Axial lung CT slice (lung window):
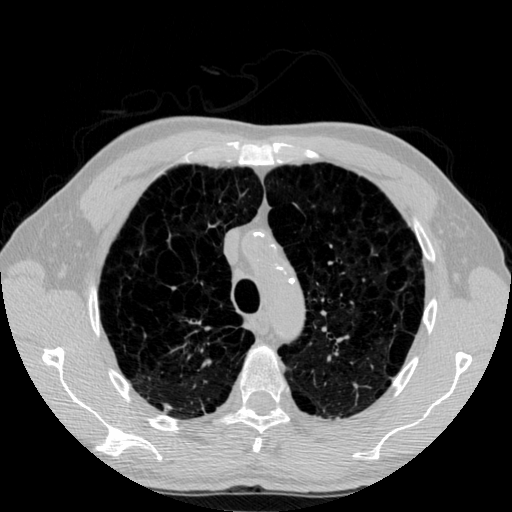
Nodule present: no